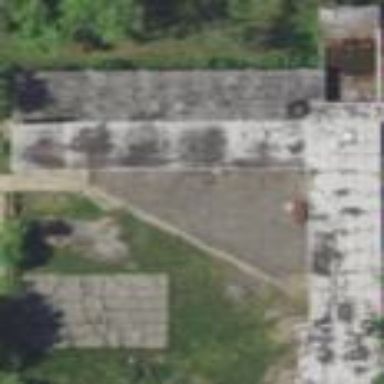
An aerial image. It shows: School building.